Question: I have this problem in flutter, I want to fetch API with listview builder but they show this error after 2 seconds i got my data

'''
//listviewBuilder
return Container(
height: 380,
child: ListView.builder(
padding: EdgeInsets.symmetric(vertical: 8.0),
scrollDirection: Axis.horizontal,
itemCount: listtest.length,
itemBuilder: (context, index) {
return index == listtest[index]
? SizedBox(width: 10)
: Card(
margin: EdgeInsets.only(right: 8.0),
shape: RoundedRectangleBorder(
borderRadius: BorderRadius.all(Radius.circular(10.0))),
child: Container(
height: 400,
width: 370,
decoration: BoxDecoration(
color: Colors.white,
borderRadius: BorderRadius.circular(10.0),
),
child: Column(
crossAxisAlignment: CrossAxisAlignment.start,
children: [
GestureDetector(
onTap: () {
Navigator.pushNamed(context, 'HouseDetails');
},
child: Container(
height: 260,
decoration: BoxDecoration(
image: DecorationImage(
fit: BoxFit.fill,
image: AssetImage(images[index])),
borderRadius: BorderRadius.only(
topLeft: Radius.circular(10.0),
topRight: Radius.circular(10.0),
)),
),
),
Container(
padding: EdgeInsets.all(8.0),
child: Column(
crossAxisAlignment: CrossAxisAlignment.start,
children: [
Text(
listtest[index]['name'].toString(),
style: kh4,
),
SizedBox(
height: 2,
),
Text(
addresses[index],
style:
TextStyle(color: Colors.grey, fontSize: 10),
maxLines: 1,
overflow: TextOverflow.ellipsis,
),
SizedBox(
height: 2,
),
IntrinsicHeight(
child: Row(
children: [
Text(
'3 ',
style: TextStyle(
fontWeight: FontWeight.bold,
fontSize: 12),
),
Text(
'bds ',
style: TextStyle(fontSize: 12),
),
VerticalDivider(
width: 1,
color: Colors.grey,
),
Text(
' 5 ',
style: TextStyle(
fontWeight: FontWeight.bold,
fontSize: 12),
),
Text(
'baths ',
style: TextStyle(fontSize: 12),
),
VerticalDivider(
width: 1,
color: Colors.grey,
),
Text(
' 1750 ',
style: TextStyle(
fontWeight: FontWeight.bold,
fontSize: 12),
),
Text(
'sqft',
style: TextStyle(fontSize: 12),
),
],
),
),
Row(
crossAxisAlignment: CrossAxisAlignment.center,
children: [
Column(
crossAxisAlignment:
CrossAxisAlignment.start,
children: [
SizedBox(
height: 7,
),
Text(
'Starting Price',
style: TextStyle(
fontSize: 12,
),
),
Text(
prices[index],
style: TextStyle(
color: primaryColor,
fontWeight: FontWeight.bold,
fontSize: 11),
)
],
),
Spacer(),
HeartContainer(index)
],
)
],
),
)
],
),
),
);
}),
);
'''
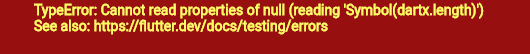
Answer: It seems to me listtest can be null. You should make sure you take that into account.
Try replacing 'listtest.length' with 'listtest?.length ?? 0'
and
'listtest[index]' with 'listtest?.elementAt(index)'